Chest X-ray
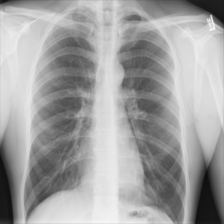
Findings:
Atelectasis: negative
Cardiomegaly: negative
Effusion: negative
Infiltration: negative
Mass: negative
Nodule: negative
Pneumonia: negative
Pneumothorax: negative
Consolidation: negative
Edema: negative
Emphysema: negative
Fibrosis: negative
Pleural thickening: negative
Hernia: negative